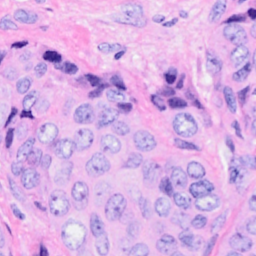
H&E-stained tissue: Breast